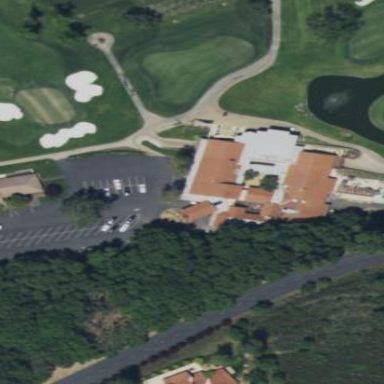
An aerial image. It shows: Clubhouse building associated with golf course.